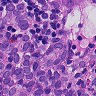
Metastatic tissue present: yes